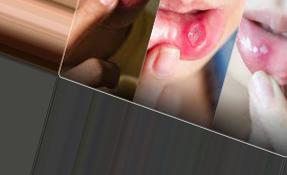
Condition: Mouth Ulcer